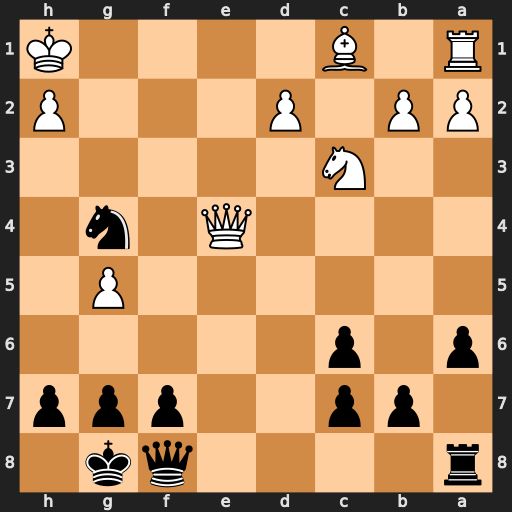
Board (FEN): r4qk1/1pp2ppp/p1p5/6P1/4Q1n1/2N5/PP1P3P/R1B4K
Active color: b
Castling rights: -
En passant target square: -
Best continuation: Nf2+ Kg1 Nxe4